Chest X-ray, PA view. Patient: 52 years old, sex M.
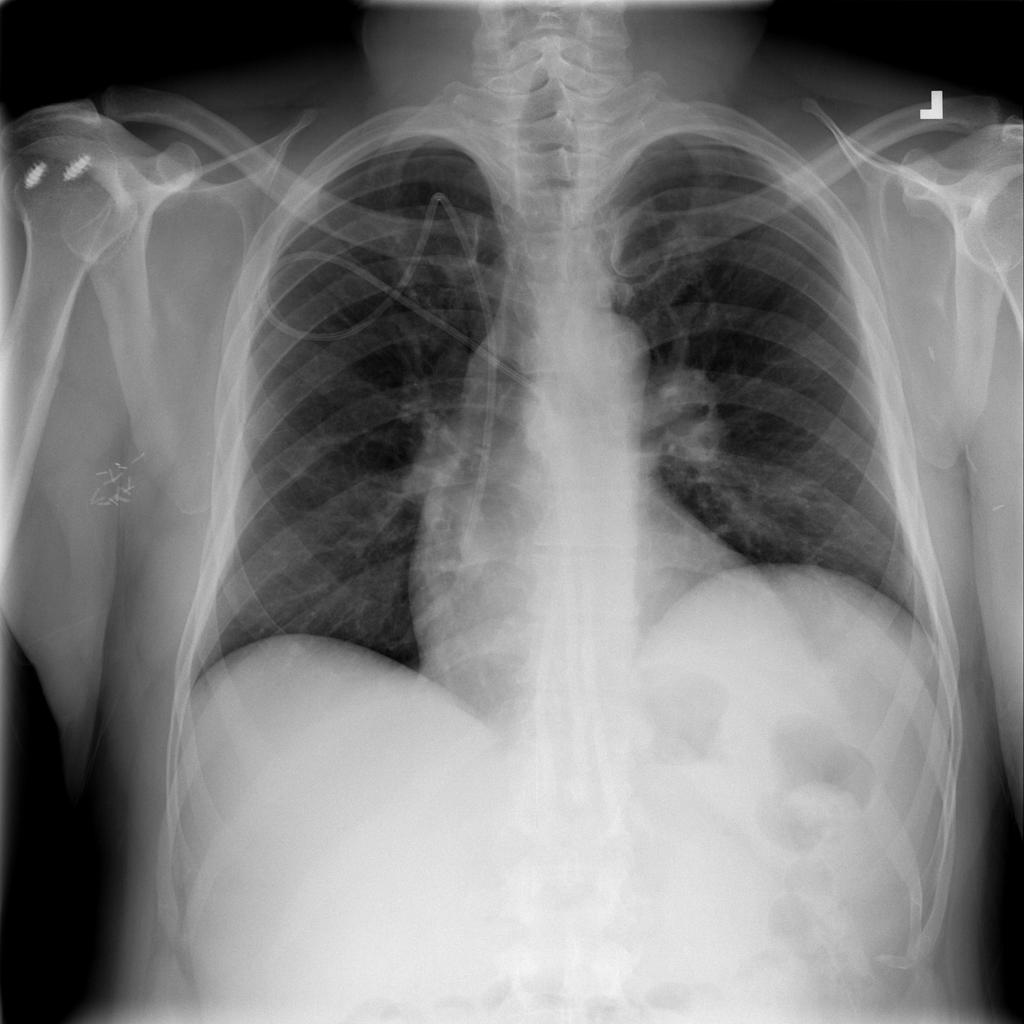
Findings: No Finding